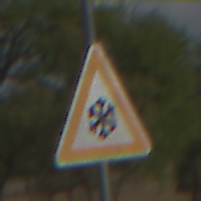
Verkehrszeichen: SchneeOderEisglaette
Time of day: MorningAfternoon
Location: Outdoor (Nature)
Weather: PartlyCloudy
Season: NotSpecified
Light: Natural